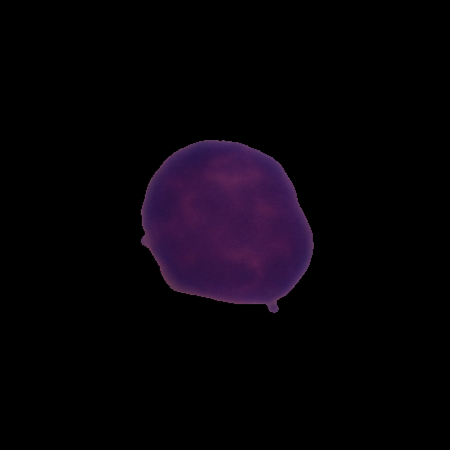
Label: healthy